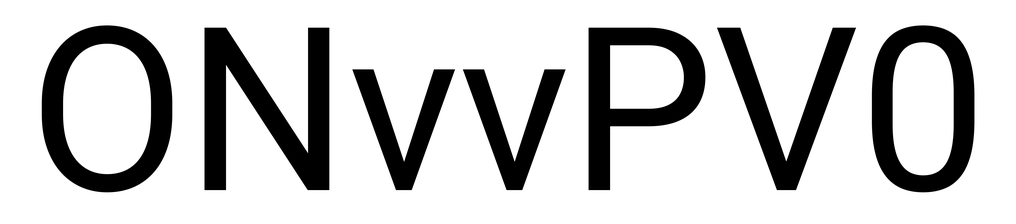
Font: Roboto_Regular